Question: In my app, I have a <URL> protocol, I don't see any callbacks that tell me the position of the user in their browser history.
It should look like Safari's toolbar:

I figured out the detection part, but I can't figure out the disabling part. My buttons always remain at full opacity and are tappable even when 'NSLog' prints out '0' for 'canGoBack' or 'canGoForward'.
.h
'''
@interface VeetleViewController : UIViewController <UIWebViewDelegate> {
UIWebView* webView;
UIBarButtonItem* buttonBack;
UIBarButtonItem* buttonForward;
UIActivityIndicatorView* activityIndicator;
}
- (void)activityIndicatorStop;
@property (nonatomic, retain) IBOutlet UIWebView* webView;
@property (nonatomic, retain) IBOutlet UIBarButtonItem* buttonBack;
@property (nonatomic, retain) IBOutlet UIBarButtonItem* buttonForward;
@property (nonatomic, retain) UIActivityIndicatorView* activityIndicator;
@end
'''
.m
'''
- (void)webViewDidStartLoad:(UIWebView *)webView
{
NSLog(@"canGoBack:%d canGoForward:%d", self.webView.canGoBack, self.webView.canGoForward);
[self.activityIndicator startAnimating];
if (self.webView.canGoBack) {
self.buttonBack.enabled = YES;
} else {
self.buttonBack.enabled = NO;
}
if (self.webView.canGoForward) {
self.buttonForward.enabled = YES;
} else {
self.buttonForward.enabled = NO;
}
}
'''
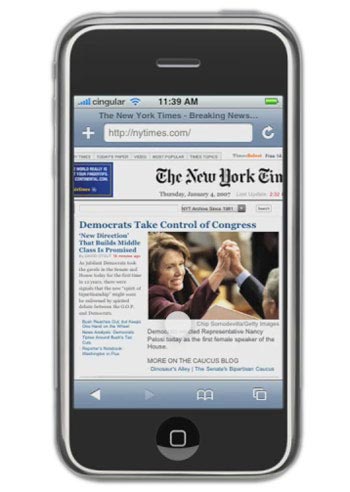
Answer: It's properties on the UIWebView, not the delegate.
see: canGoBack and canGoForward.
<URL>